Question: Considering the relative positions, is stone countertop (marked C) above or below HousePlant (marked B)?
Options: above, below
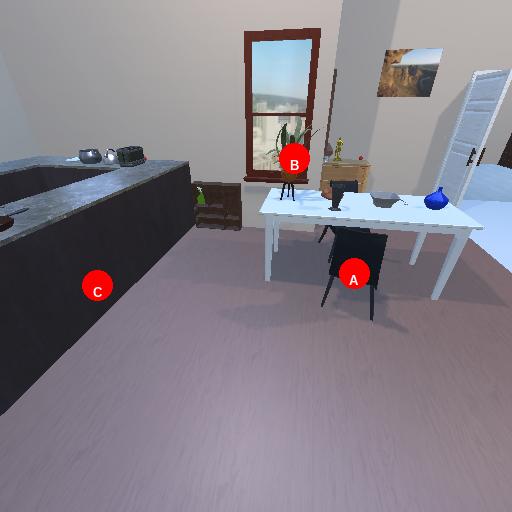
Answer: above